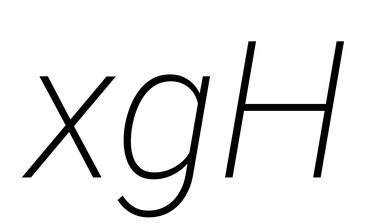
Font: Roboto-Italic_ExtraLight_Italic